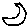
Label: moon